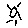
Label: sun